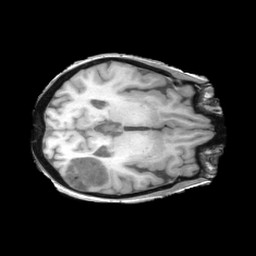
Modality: T1w
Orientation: axial
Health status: ill
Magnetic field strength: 3 T